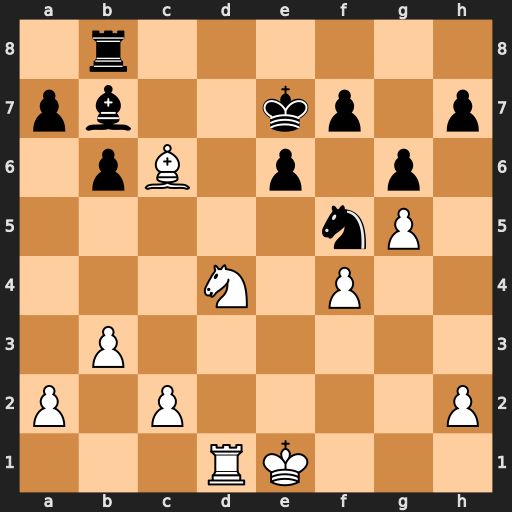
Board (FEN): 1r6/pb2kp1p/1pB1p1p1/5nP1/3N1P2/1P6/P1P4P/3RK3
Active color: w
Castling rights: -
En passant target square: -
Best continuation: Nxf5+ gxf5 Rd7+